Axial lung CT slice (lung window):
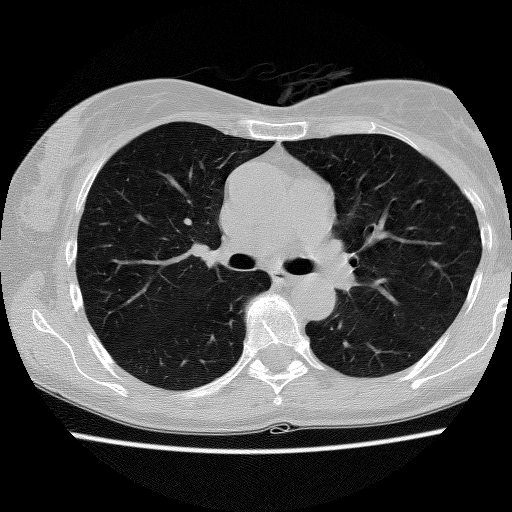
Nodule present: no